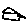
Label: house